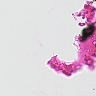
Metastatic tissue present: no